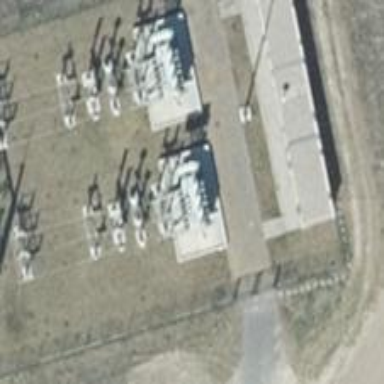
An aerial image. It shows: Outdoor power substation at the transition level.